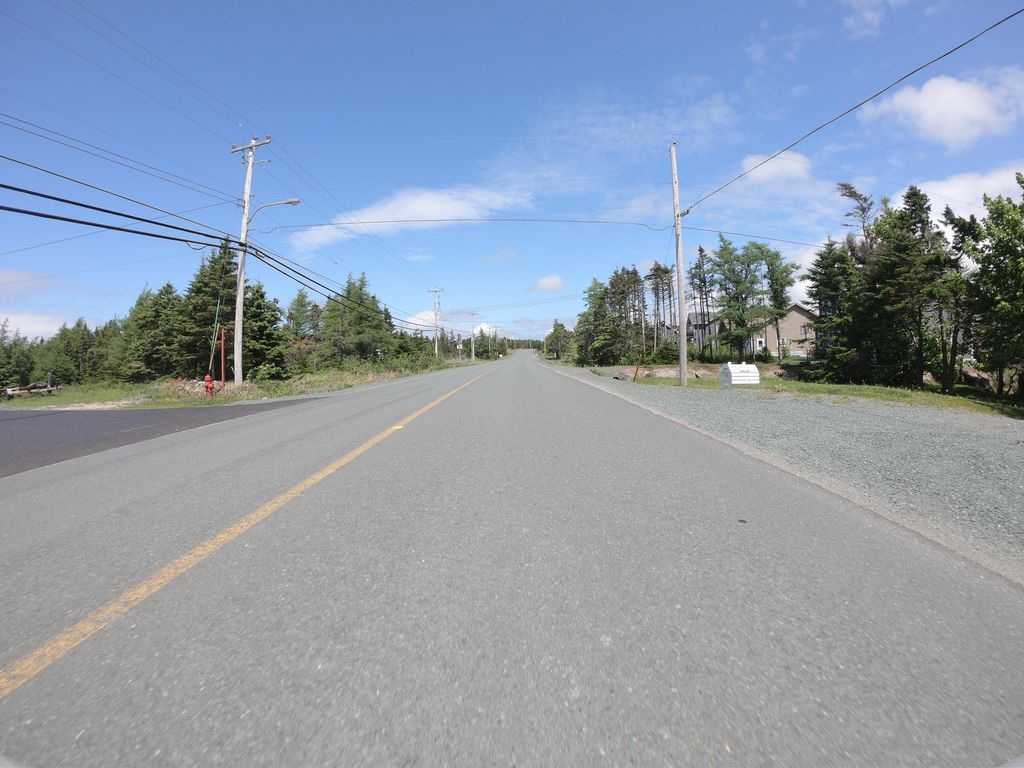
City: st_johns